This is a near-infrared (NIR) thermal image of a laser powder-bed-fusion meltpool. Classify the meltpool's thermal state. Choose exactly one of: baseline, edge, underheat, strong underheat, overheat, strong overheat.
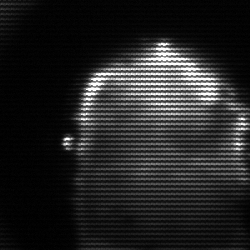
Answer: baseline